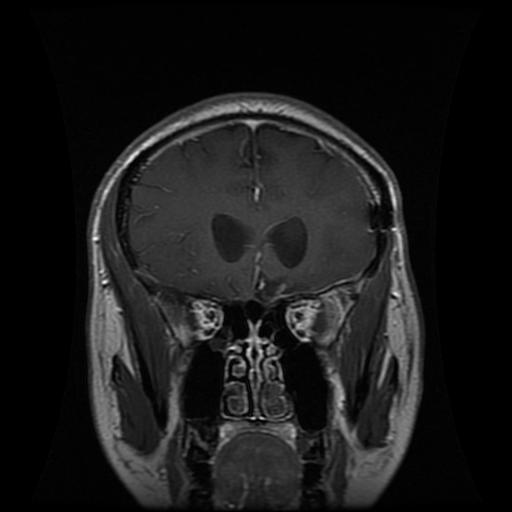
Label: glioma